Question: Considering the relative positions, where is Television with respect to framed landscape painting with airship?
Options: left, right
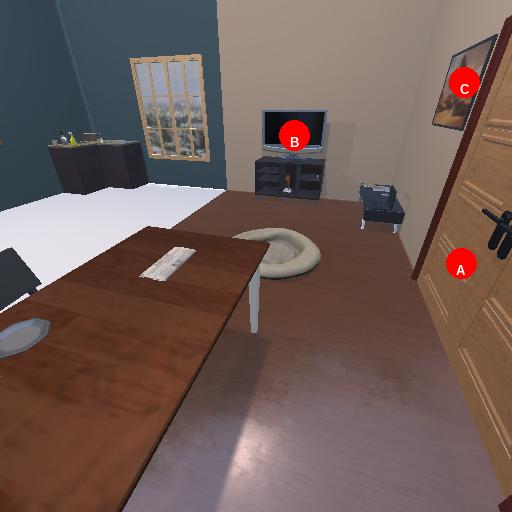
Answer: left